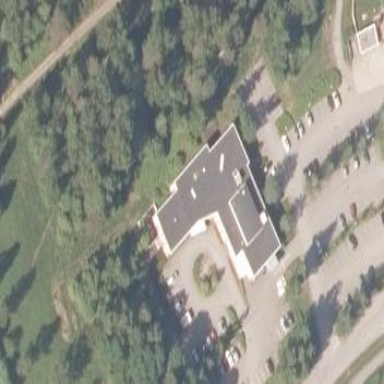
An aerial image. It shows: Public building.